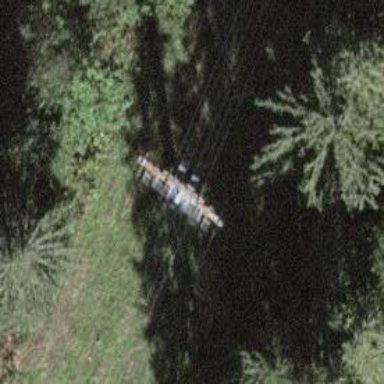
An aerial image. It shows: Pylon used for aerialway.